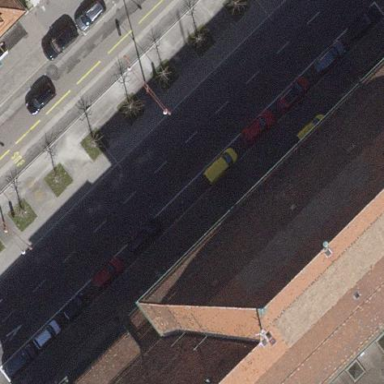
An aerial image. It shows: Street-side parking with parallel orientation.